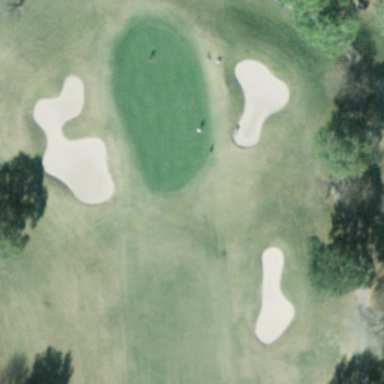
This is a part of a golf course with green turfs and some bunkers and trees .